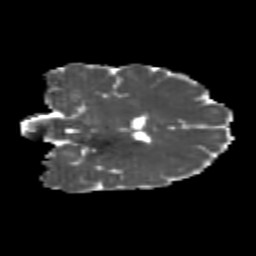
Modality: MD
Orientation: coronal
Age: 20
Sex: female
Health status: healthy
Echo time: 0.074 s